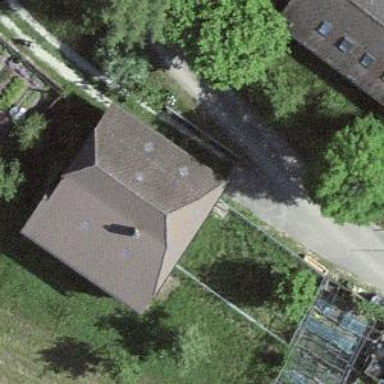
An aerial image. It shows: Barn.